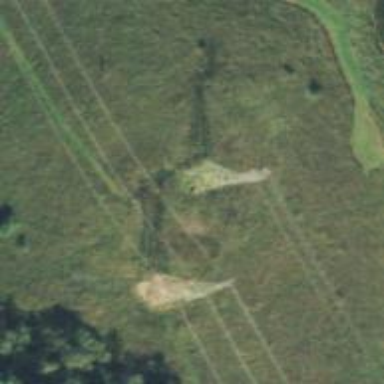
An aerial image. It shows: Lattice structure tower used for power transmission.